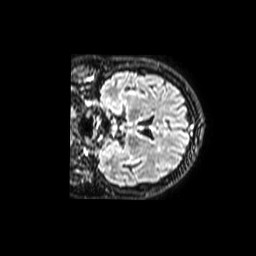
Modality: FLAIR
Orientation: coronal
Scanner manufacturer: philips
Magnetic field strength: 1.5 T
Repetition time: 8 s
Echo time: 0.288 s